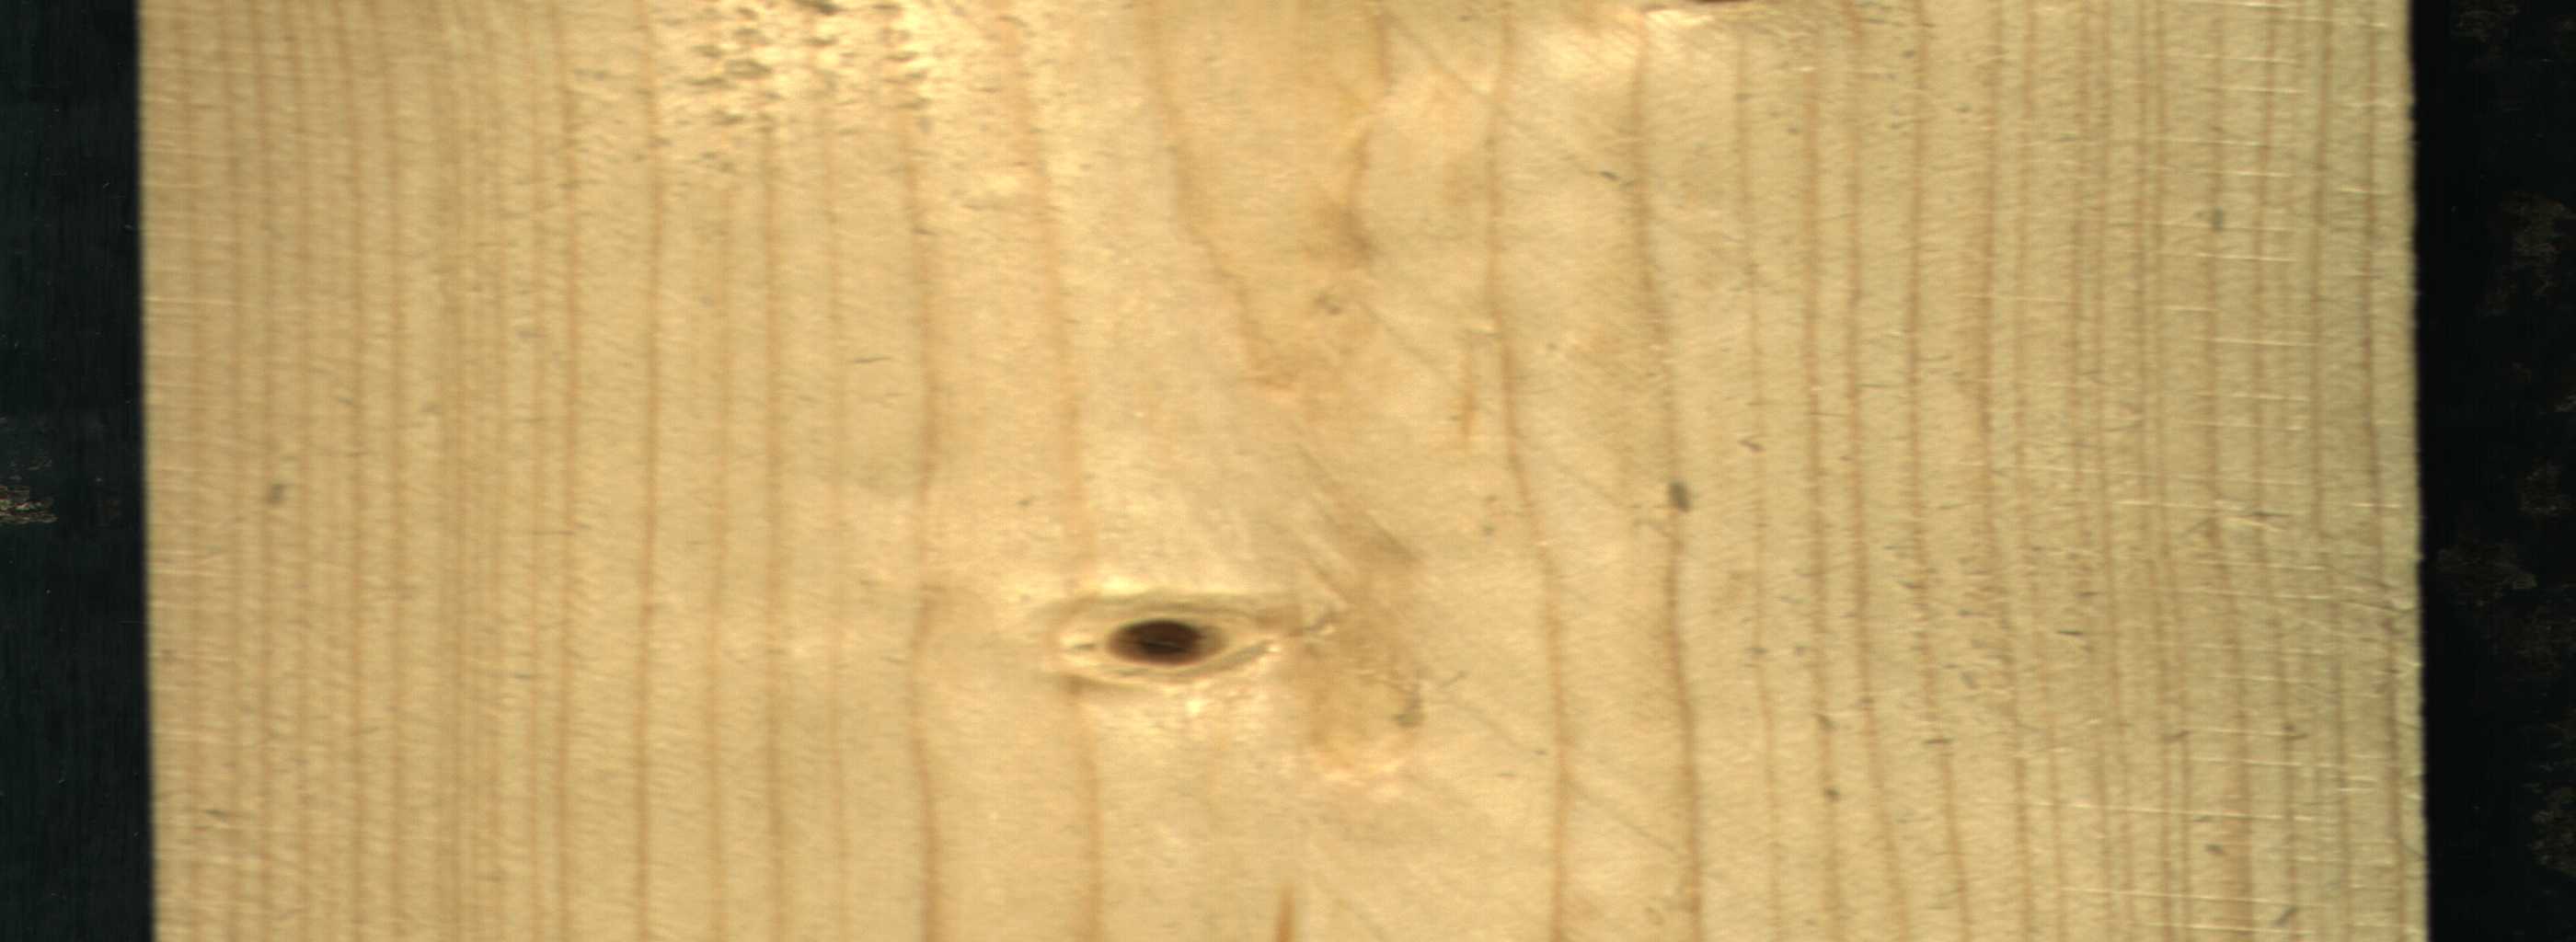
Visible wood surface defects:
Live_Knot